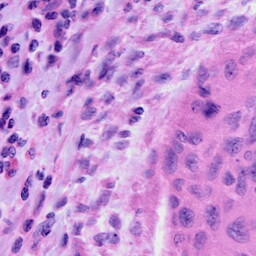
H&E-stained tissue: Cervix